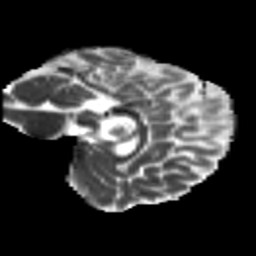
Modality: MD
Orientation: sagittal
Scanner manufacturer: siemens
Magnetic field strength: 3 T
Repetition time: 8.8 s
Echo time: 0.085 s